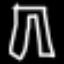
Label: pants